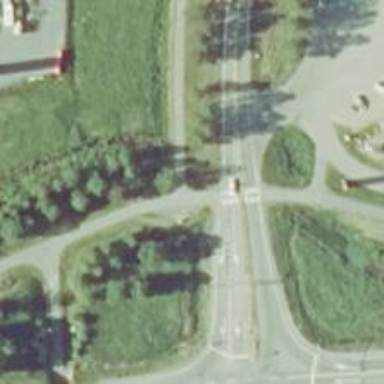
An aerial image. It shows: Asphalt cycleway.